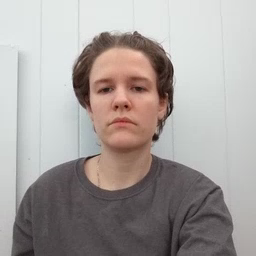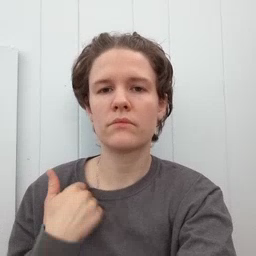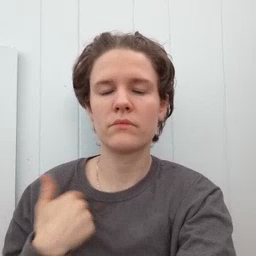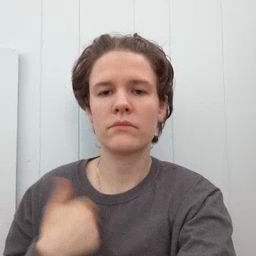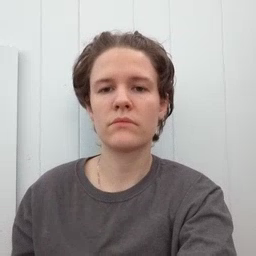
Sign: bath